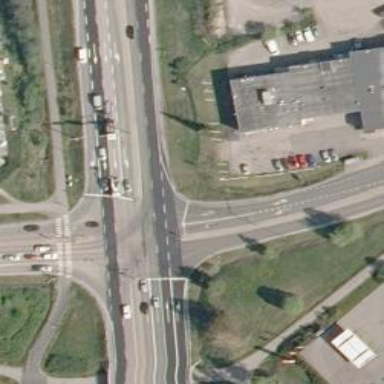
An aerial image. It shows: Secondary road with asphalt surface and junction.